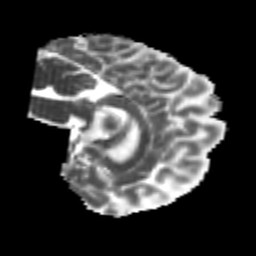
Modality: MD
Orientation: sagittal
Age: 23
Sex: male
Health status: healthy
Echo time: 0.074 s